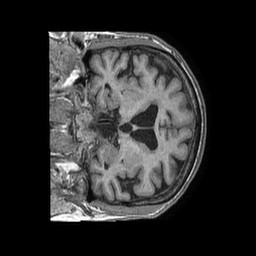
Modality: T1w
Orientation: coronal
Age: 72
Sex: female
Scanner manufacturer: philips
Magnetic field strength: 1.5 T
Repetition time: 0.007666 s
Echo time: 0.003506 s